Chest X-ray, AP view. Patient: 60 years old, sex M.
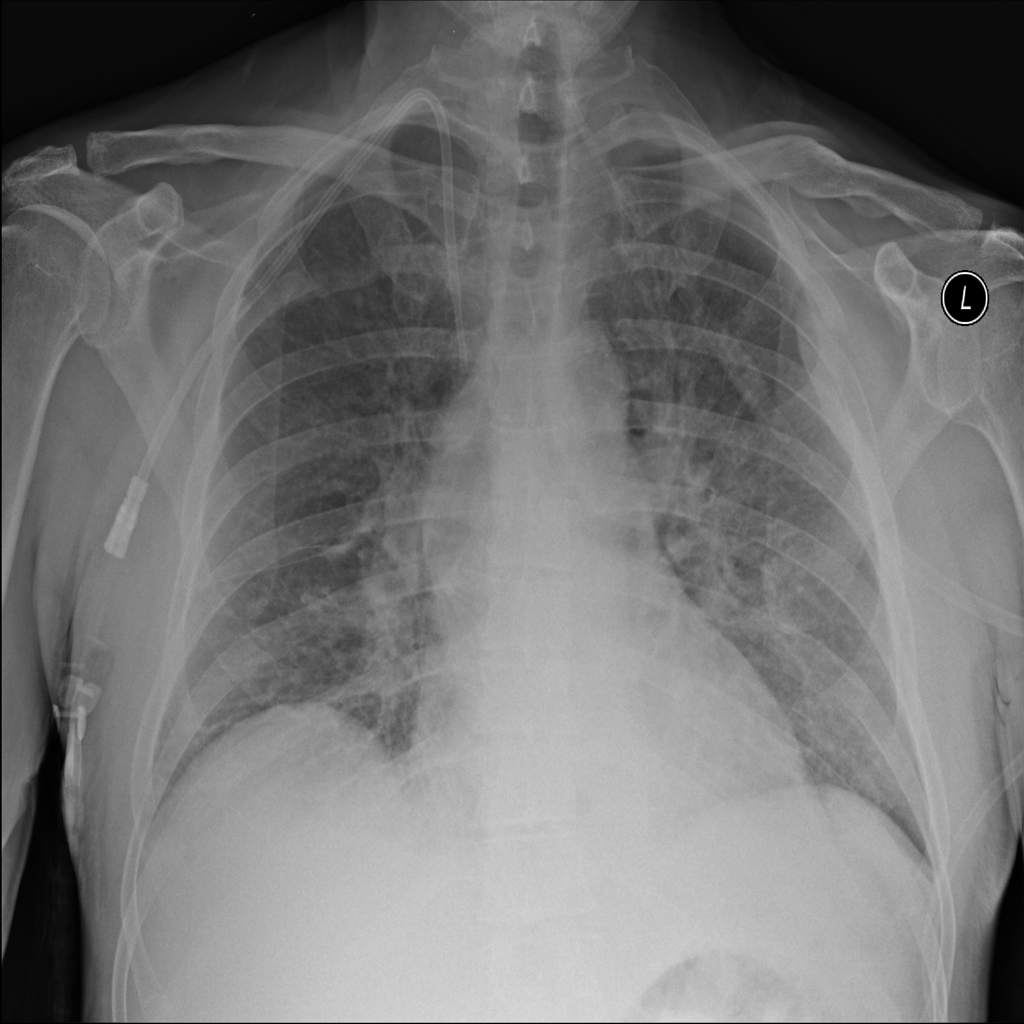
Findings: Consolidation, Edema